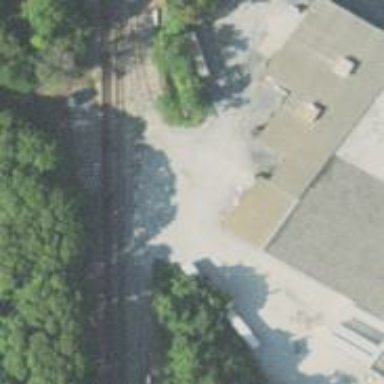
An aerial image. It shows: Railway level crossing.